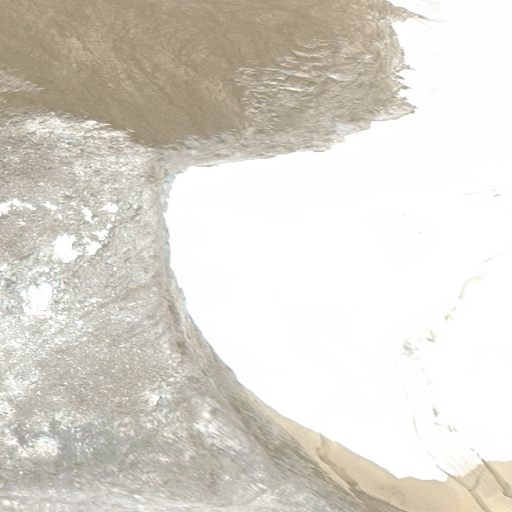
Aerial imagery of mountain in Alaska named Guardian Mountain containing only unknown